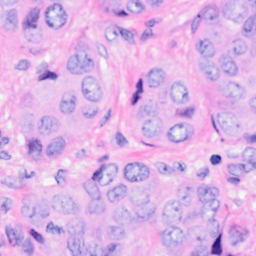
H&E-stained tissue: Breast